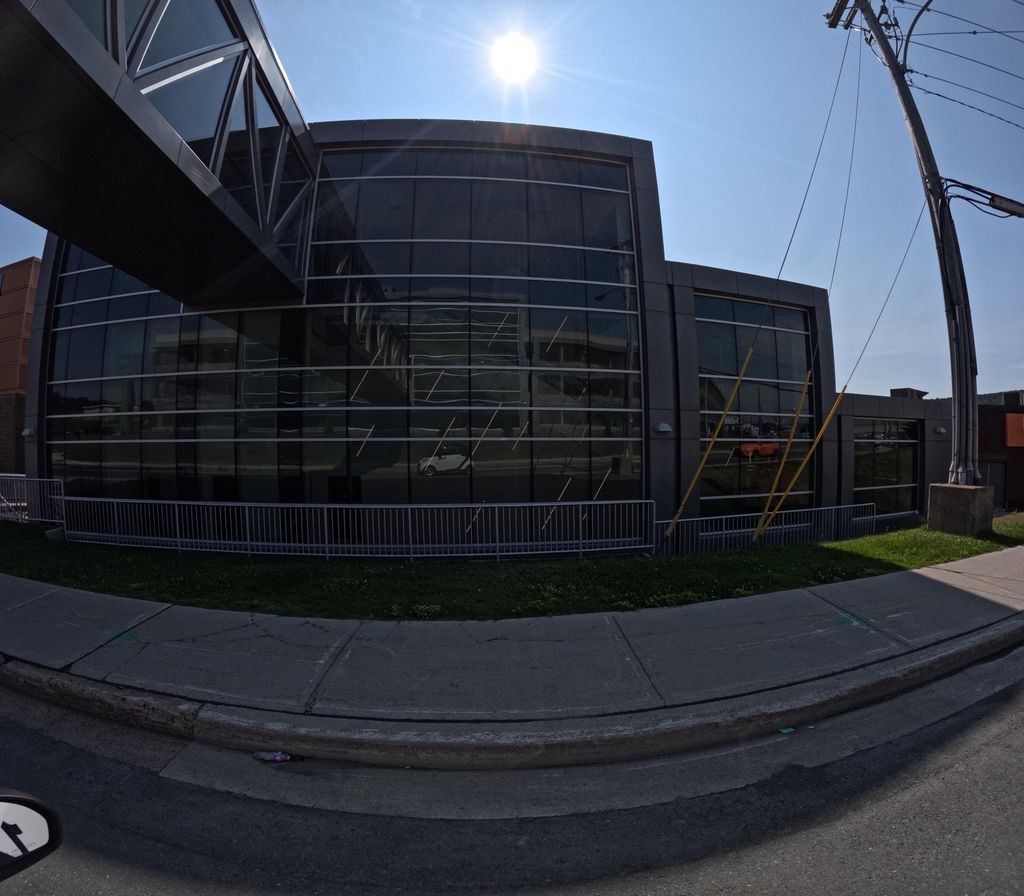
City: st_johns